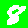
Digit: 8